Question: I am having strange problem with chrome.
It is debugging my .js file even without break point. I don't know what the problem with my chrome.

How to stop this unwanted debugging of .js file of jquery in chrome please help.
I am using web services, so i want to count time to call those service but with this problem it does not show me a proper time duration.
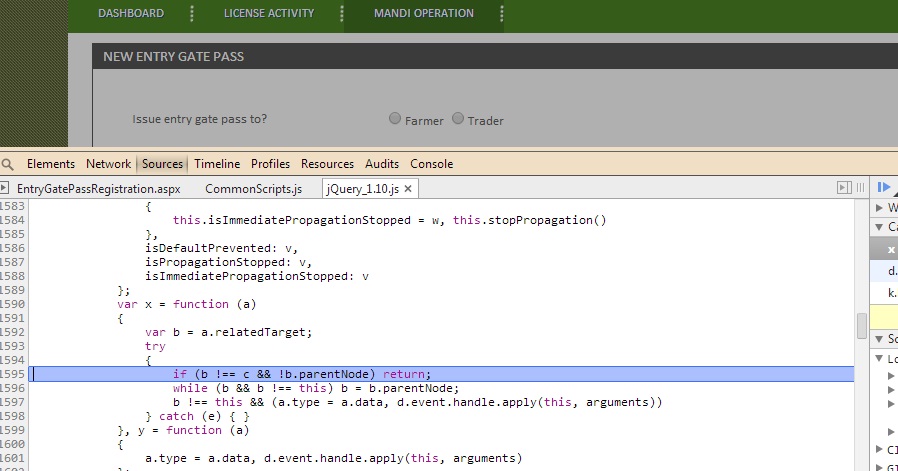
Answer: As I can See it stops on 'try catch'. There might be exception.
You could have unknowingly enabled "pause on exceptions" option in the Scripts tab of the Developer Console.Its fouth from left . disable it and try.
Their indeed is exception statement which is 'b!==c'
Found Useful content on <URL>
This button appears at the bottom of the Debugger, and has 3-states. This allows you to choose one of the following actions:
1) black - don't pause for any exception.

2)blue - pause on any exception, whether caught or not

3)red - pause only on uncaught exceptions